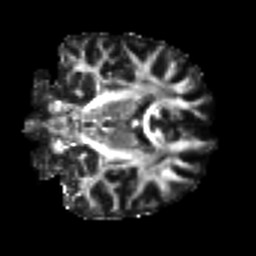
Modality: FA
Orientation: coronal
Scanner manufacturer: siemens
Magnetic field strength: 3 T
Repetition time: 9.6 s
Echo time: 0.077 s